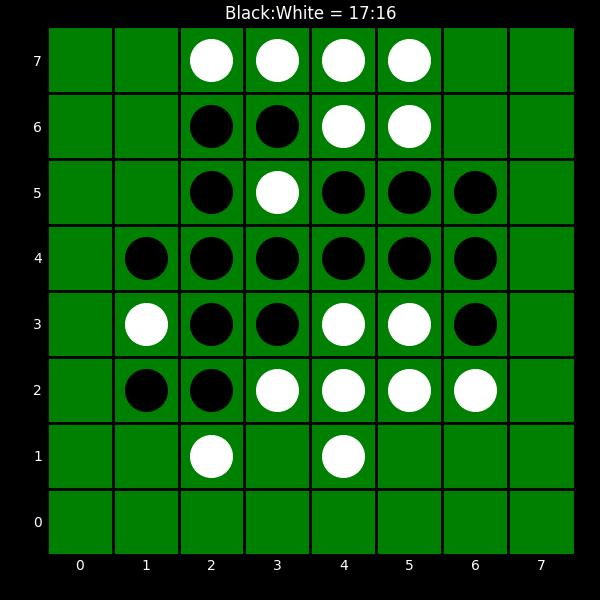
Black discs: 17
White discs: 16